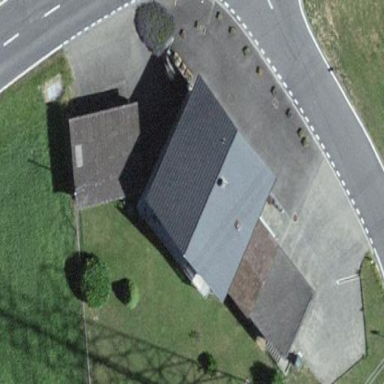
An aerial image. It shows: Simple house.